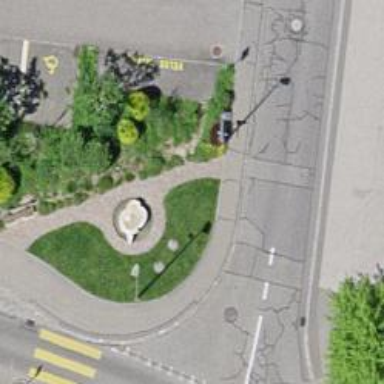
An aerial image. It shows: Fountain.